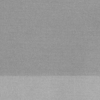
Label: dusty